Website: home-depot
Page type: account-dashboard
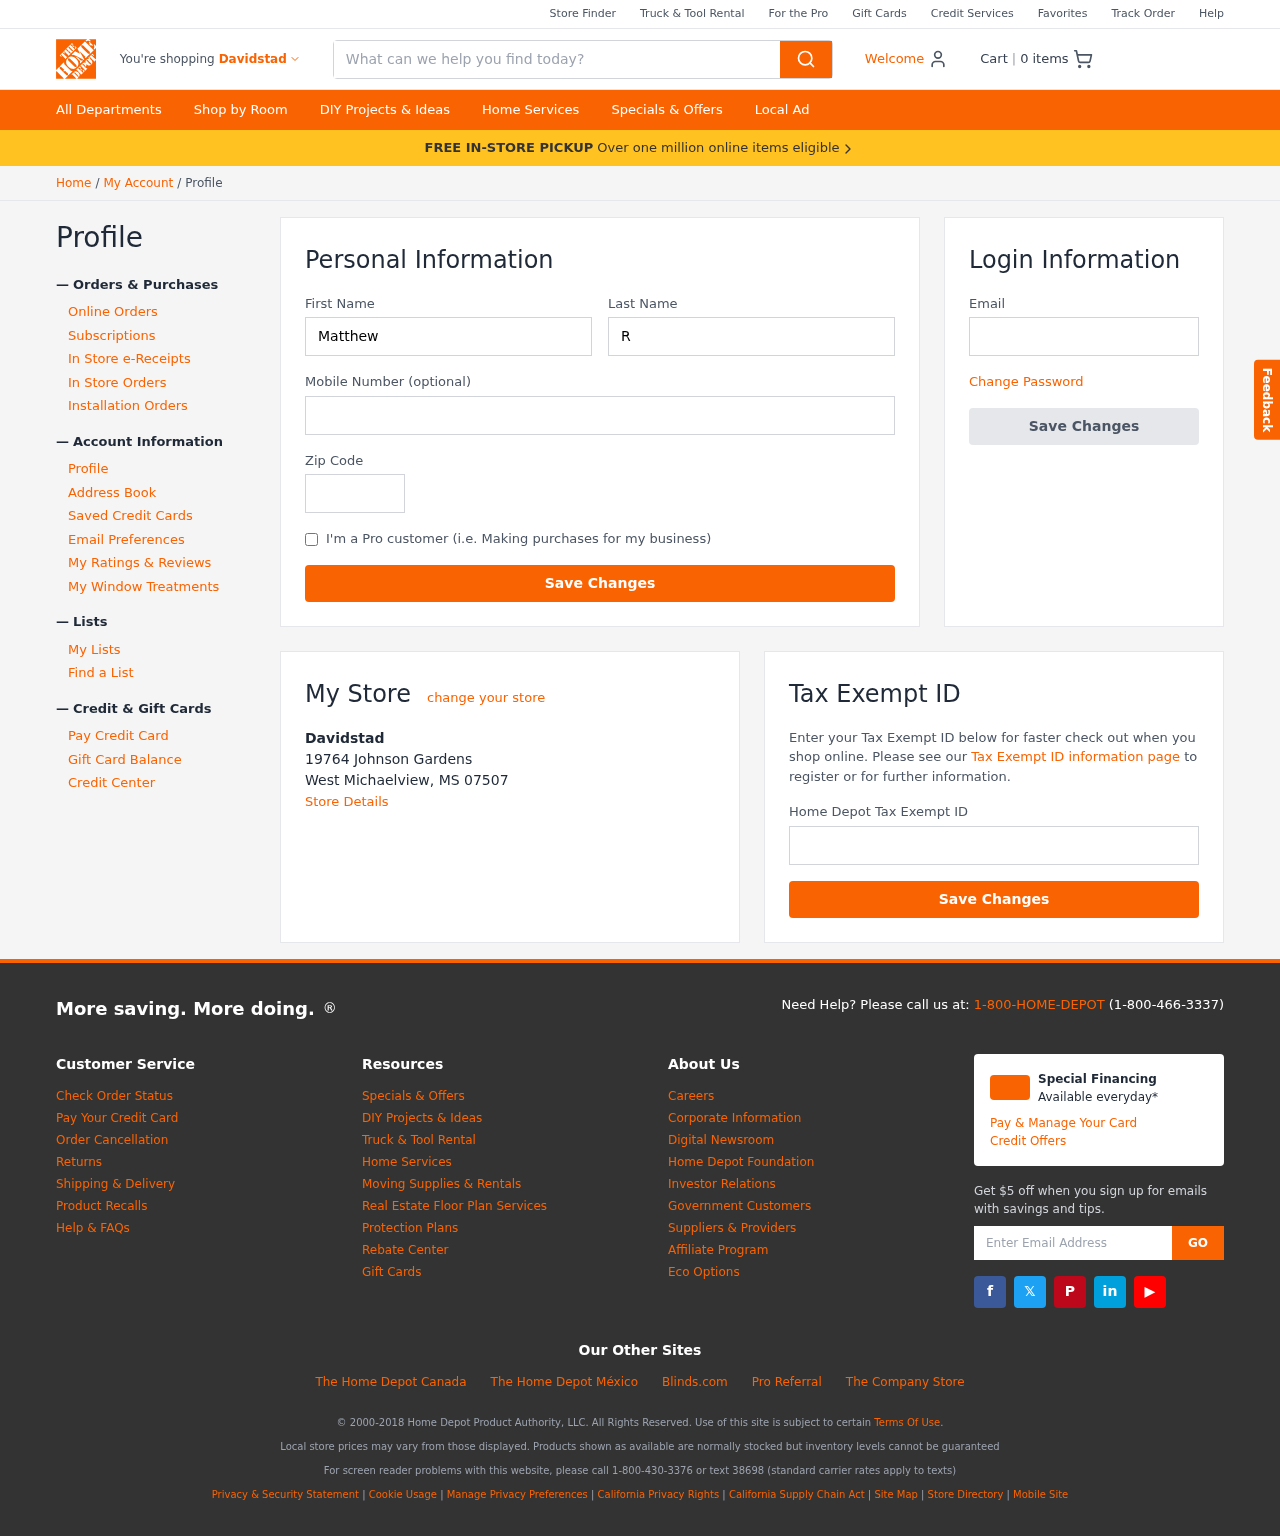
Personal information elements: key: PII_CITY
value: Davidstad
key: PII_EMAIL
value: matthew_roth@hotmail.com
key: PII_FIRSTNAME
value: Matthew
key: PII_LASTNAME
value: Roth
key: PII_LOCATION1_CITY_STATE_ZIP
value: West Michaelview, MS 07507
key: PII_LOCATION1_NAME
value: Davidstad
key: PII_LOCATION1_STREET
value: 19764 Johnson Gardens
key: PII_PHONE
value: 3613520473
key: PII_POSTCODE
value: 49663
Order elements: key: ORDER_NUM_ITEMS
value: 0
Search elements: key: HEADER_SEARCH
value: What can we help you find today?